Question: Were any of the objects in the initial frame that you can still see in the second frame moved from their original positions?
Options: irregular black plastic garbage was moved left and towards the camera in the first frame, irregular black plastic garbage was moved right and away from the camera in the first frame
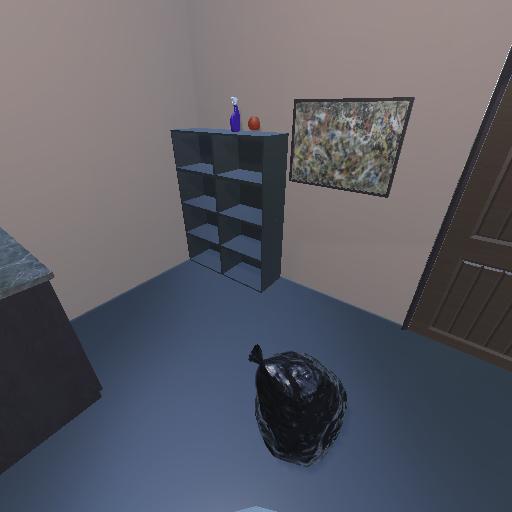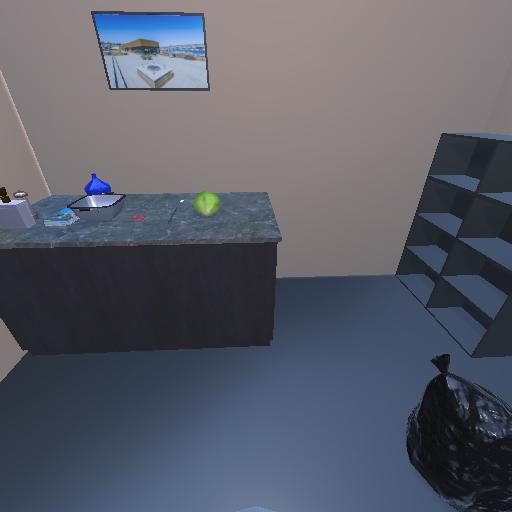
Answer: irregular black plastic garbage was moved left and towards the camera in the first frame